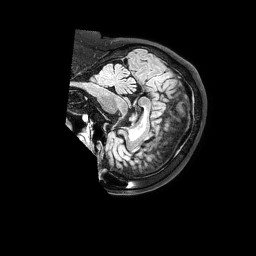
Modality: FLAIR
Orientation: sagittal
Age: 60
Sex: male
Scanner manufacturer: philips
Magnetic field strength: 3 T
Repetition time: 4.8 s
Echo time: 0.2795 s